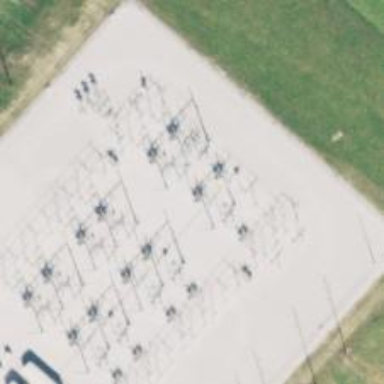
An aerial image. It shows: Switch used for power control.